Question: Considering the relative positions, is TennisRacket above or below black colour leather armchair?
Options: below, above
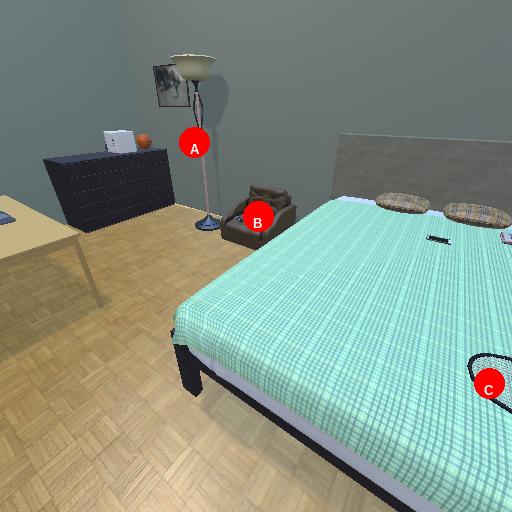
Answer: below